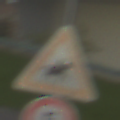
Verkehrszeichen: ReiterLinks
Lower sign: Geschwindigkeit5
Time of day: MorningAfternoon
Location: Outdoor (Suburban)
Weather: PartlyCloudy
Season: NotSpecified
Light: Natural